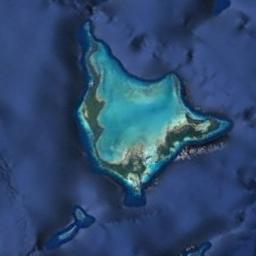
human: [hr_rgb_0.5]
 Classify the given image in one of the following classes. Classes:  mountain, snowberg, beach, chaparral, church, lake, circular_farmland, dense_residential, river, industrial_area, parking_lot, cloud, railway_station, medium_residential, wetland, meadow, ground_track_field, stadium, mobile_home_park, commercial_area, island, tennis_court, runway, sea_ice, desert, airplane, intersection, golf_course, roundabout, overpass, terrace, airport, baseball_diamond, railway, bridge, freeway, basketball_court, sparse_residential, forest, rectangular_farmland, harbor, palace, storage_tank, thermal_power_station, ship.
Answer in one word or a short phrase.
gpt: island